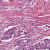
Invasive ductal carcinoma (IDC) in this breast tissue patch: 1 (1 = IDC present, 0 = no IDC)